Question: I have successfully imported my project (used to be maven) into buildship. If I run my build from the command line it all works.
What I am having issues with now - is that within eclipse the dependencies are not managed correctly. All my projects are showing red "x"s since it can't determine the needed files from other projects and/or supporting jars.
I have tried right click, gradle, refresh project -> but that didn't help. The build path shows no dependencies, and no jars (it shows an empty Maven library).
Any help would be appreciated.
Thanks
Gradle Dependecies (projects):
<URL>
Gradle Dependencies (jars) [two different files, but same issue]
[
Eclipse Buildship
<URL>
<URL>
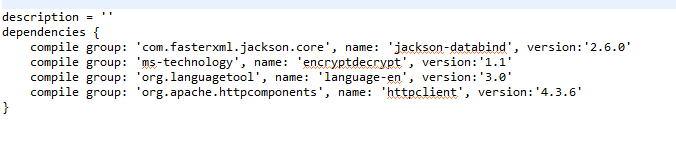
Answer: It could be that the project you are trying to import already contains a .project file, in which case Buildship will use the dependencies configured in that Eclipse .project file.
I suggest you remove any Eclipse .project files from the Gradle project and then do a fresh import.
Note that as of Buildship 1.0.9, you will see a dialog during the import that will allow you to decide whether to do a clean import or whether to take the dependencies from the existing Eclipse project file.